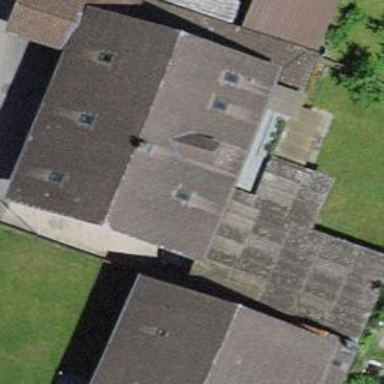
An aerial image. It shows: Barn.